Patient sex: F
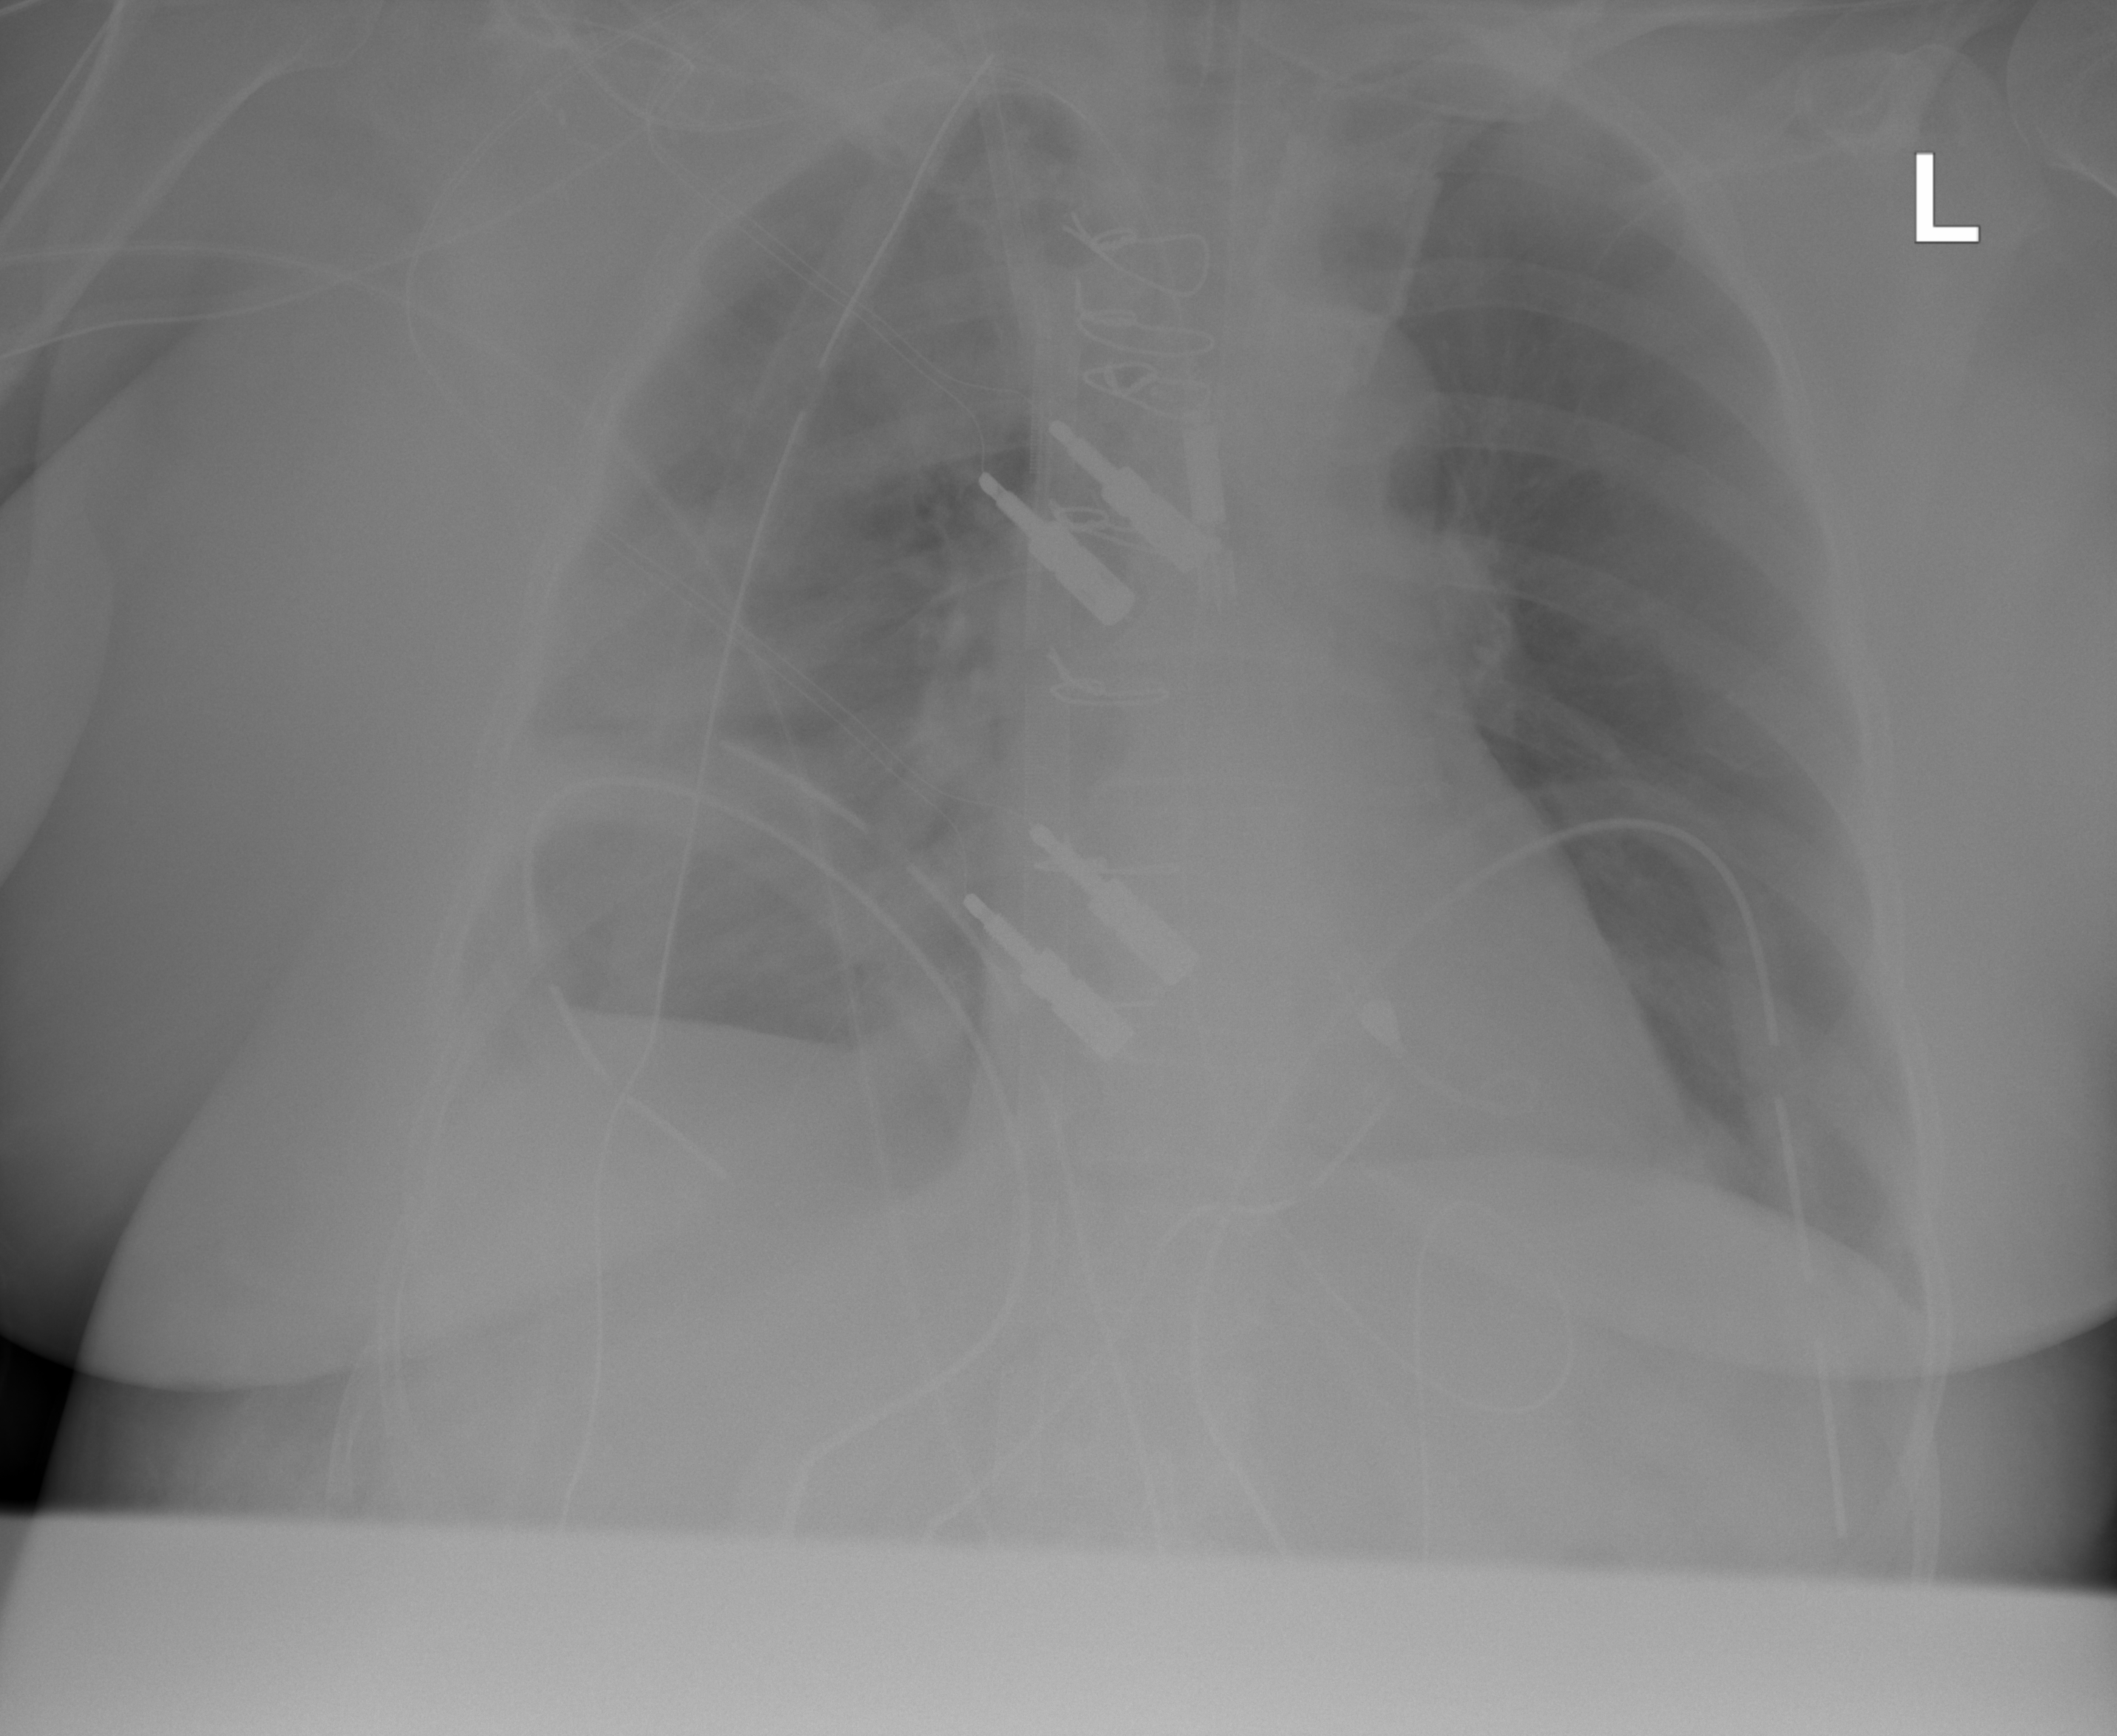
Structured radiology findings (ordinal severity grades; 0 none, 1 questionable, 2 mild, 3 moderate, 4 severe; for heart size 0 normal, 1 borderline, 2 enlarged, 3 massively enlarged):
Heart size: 1
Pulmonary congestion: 2
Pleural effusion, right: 3
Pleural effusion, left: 2
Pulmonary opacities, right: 0
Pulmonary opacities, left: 3
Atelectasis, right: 3
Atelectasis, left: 3